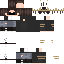
A male human skin with dark skin, wearing brown long hair dressed in a black hoodie and black pants, featuring a closed mouth.